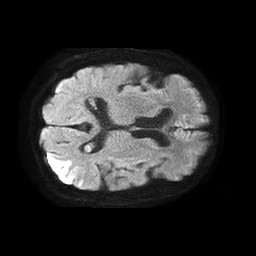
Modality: TRACE
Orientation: axial
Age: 62
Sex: male
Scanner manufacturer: philips
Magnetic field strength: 1.5 T
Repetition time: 4.6 s
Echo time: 0.08517 s